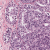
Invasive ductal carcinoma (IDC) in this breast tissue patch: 0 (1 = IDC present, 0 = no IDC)